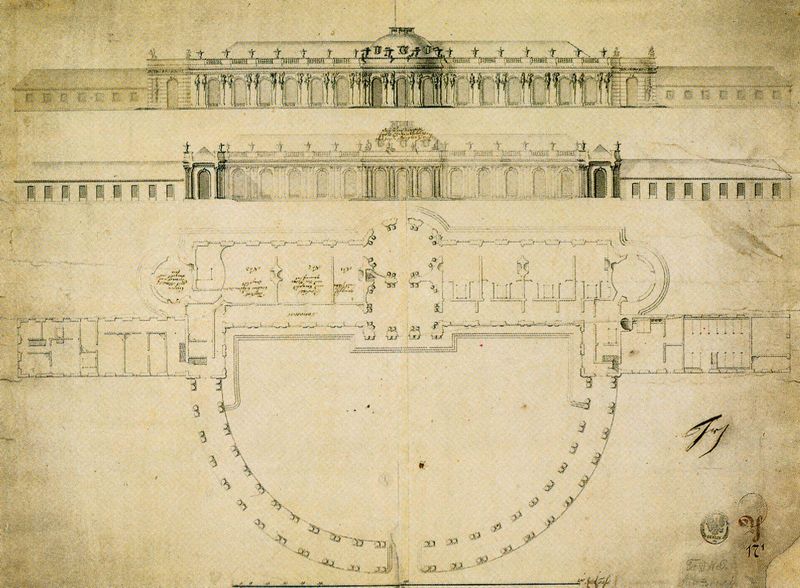
Titel: Schloss Sanssouci
Künstler: Georg Wenzeslaus von Knobelsdorff
Standort: Potsdam, Sanssouci (EU - D - BB)
Schlagwörter: fenster, säulen, zimmer, dach, gebäude, schloss, garten, ansicht, fassade, türen, kuppel, stufen, bögen, berlin, balustrade, stempel, entwurf, mauern, plan, schinkel, grundriss, architekt, palladio, potsdam, baumeister, sans souci, sansousi